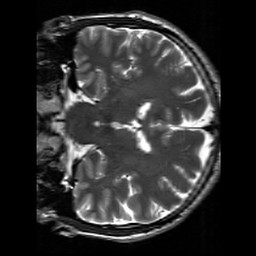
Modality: T2w
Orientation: coronal
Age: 31
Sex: male
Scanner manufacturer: siemens
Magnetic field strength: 3 T
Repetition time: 7 s
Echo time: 0.09 s